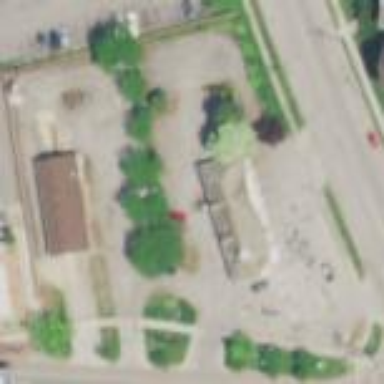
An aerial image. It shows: Fuel station.